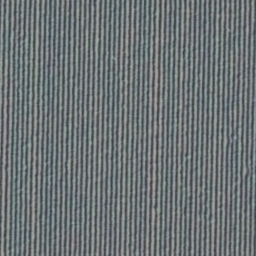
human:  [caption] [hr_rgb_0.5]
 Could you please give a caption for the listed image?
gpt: There is a piece of cropland .

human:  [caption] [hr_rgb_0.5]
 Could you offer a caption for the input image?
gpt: It is a piece of farmland .

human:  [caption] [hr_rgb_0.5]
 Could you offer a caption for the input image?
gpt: It is a piece of cropland .

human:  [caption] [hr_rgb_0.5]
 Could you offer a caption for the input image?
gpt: There is a piece of farmland .

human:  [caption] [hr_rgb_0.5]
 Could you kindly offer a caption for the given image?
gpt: Here is a piece of farmland .